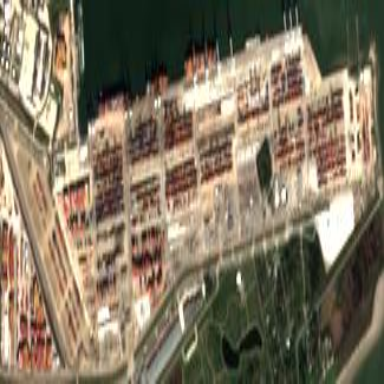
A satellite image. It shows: Industrial area designated as port.